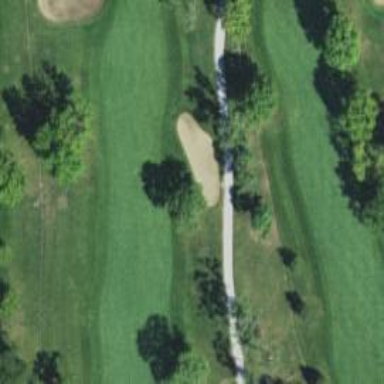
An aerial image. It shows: Golf hole.